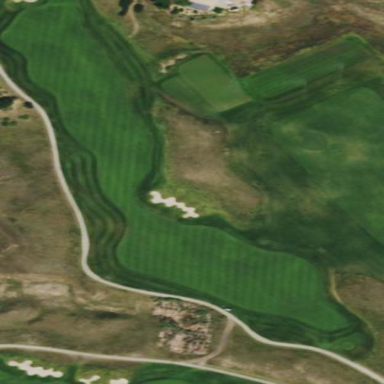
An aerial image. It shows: Area of rough grass used for golf.